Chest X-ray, PA view. Patient: 56 years old, sex M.
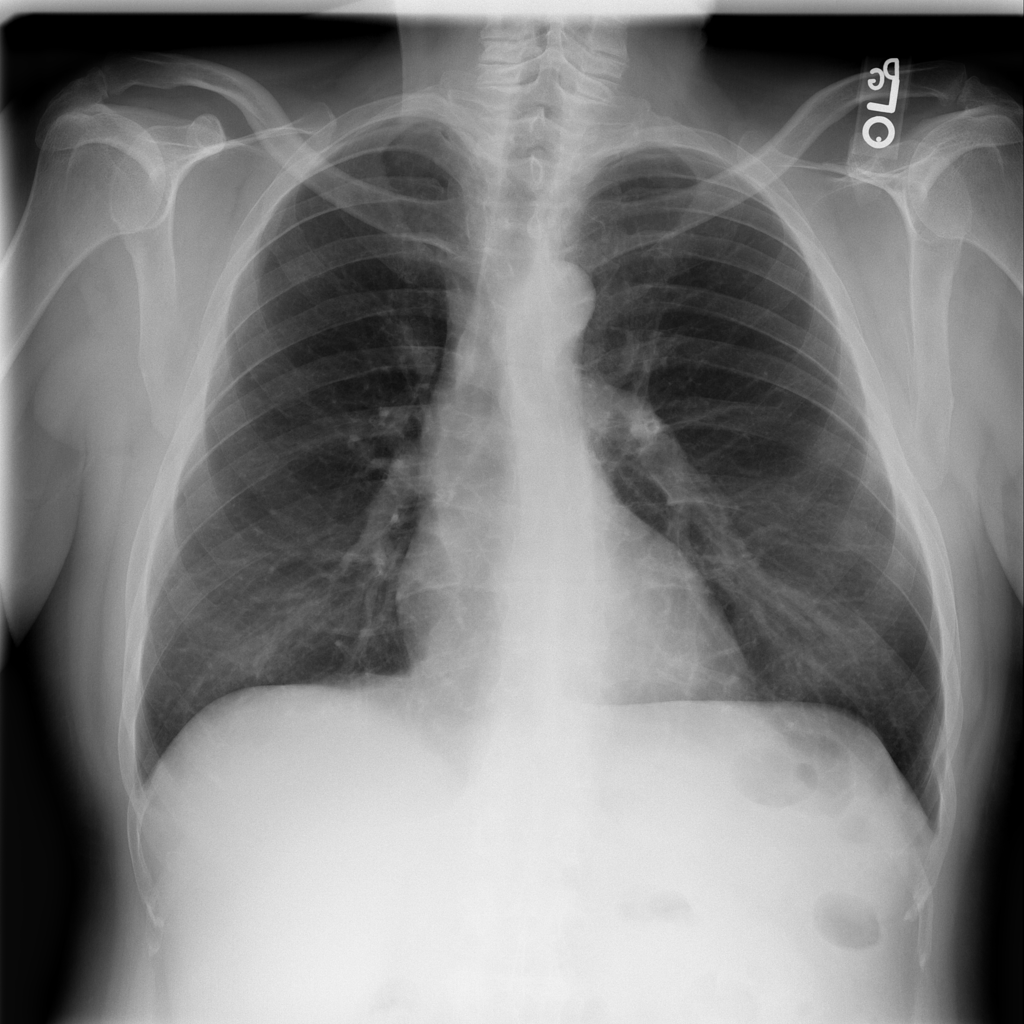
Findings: No Finding